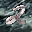
Label: 2